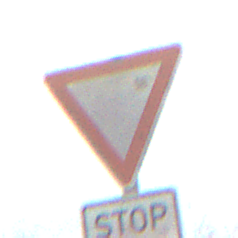
Verkehrszeichen: VorfahrtGewaehren
Zusatzzeichen unten: Entfernungsangaben3
Umgebung: Outdoor, Nature
Tageszeit: MorningAfternoon
Wetter: PartlyCloudy
Licht: Natural
Jahreszeit: Autumn
Kontrast: LowContrast